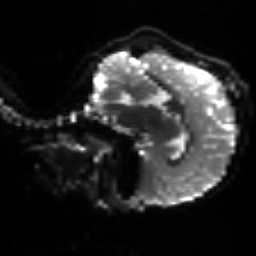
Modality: sbref
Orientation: sagittal
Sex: male
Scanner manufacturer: siemens
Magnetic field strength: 3 T
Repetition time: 5 s
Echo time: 0.071 s